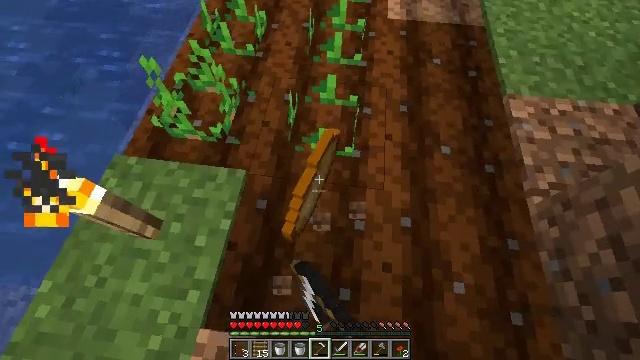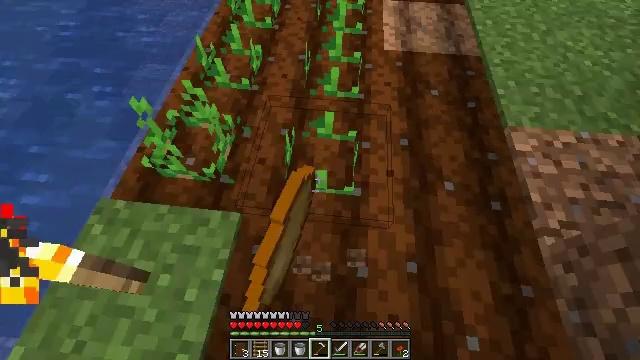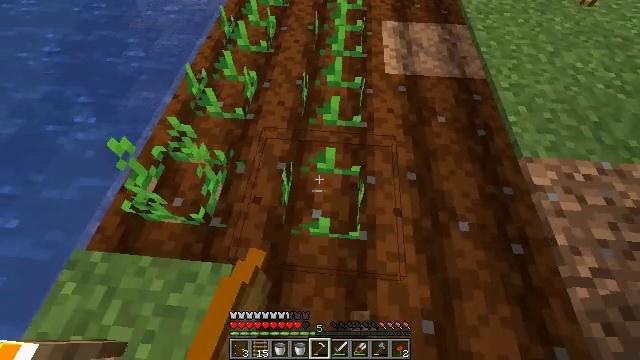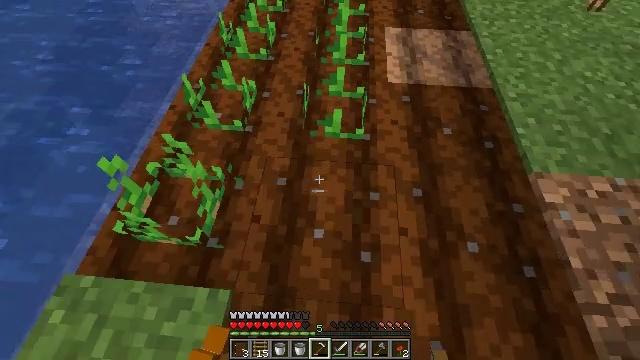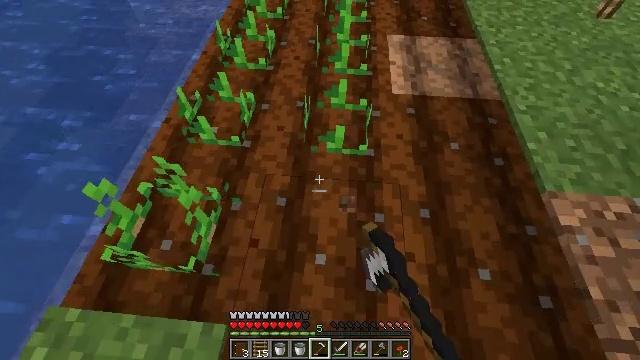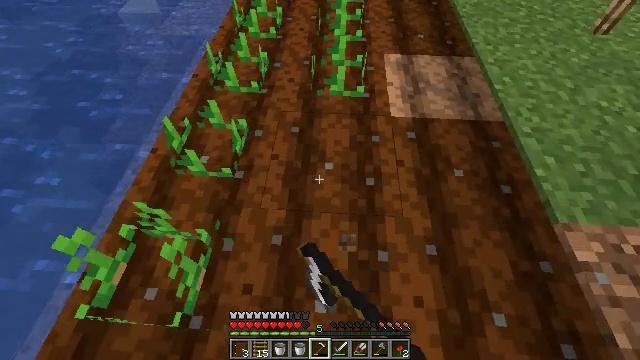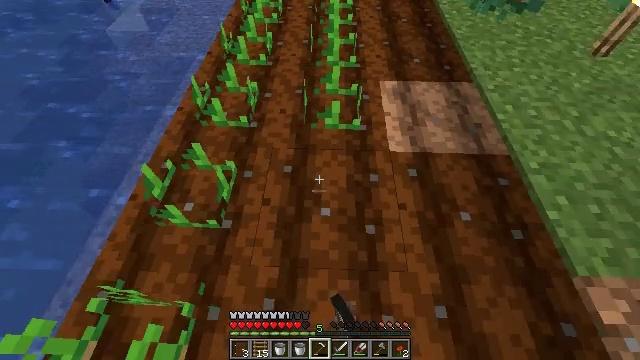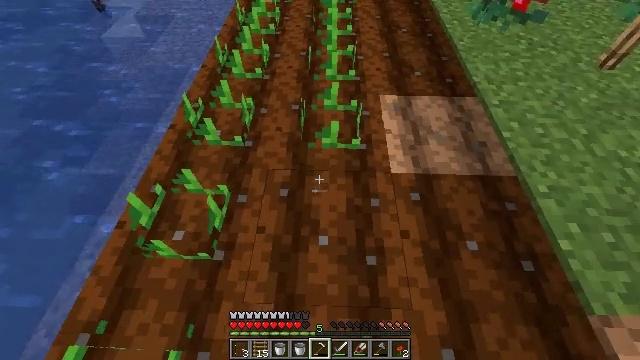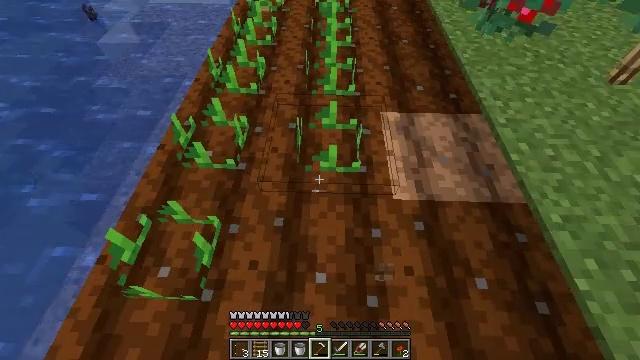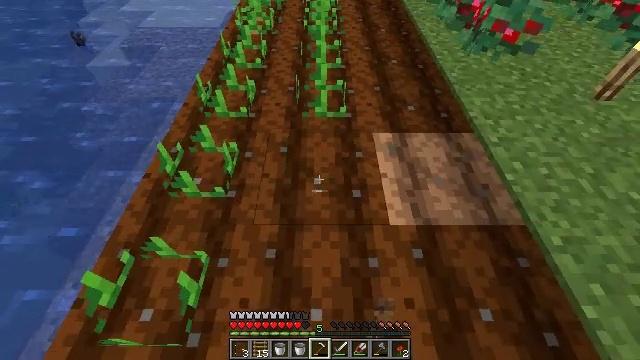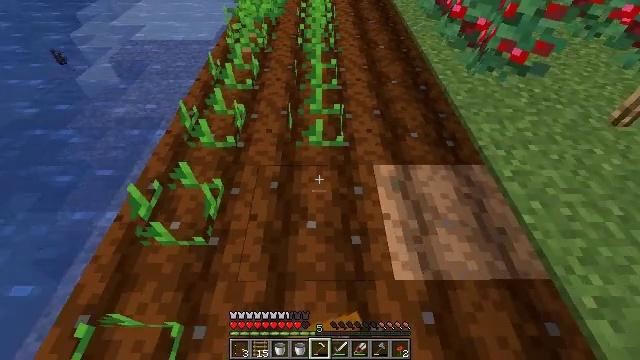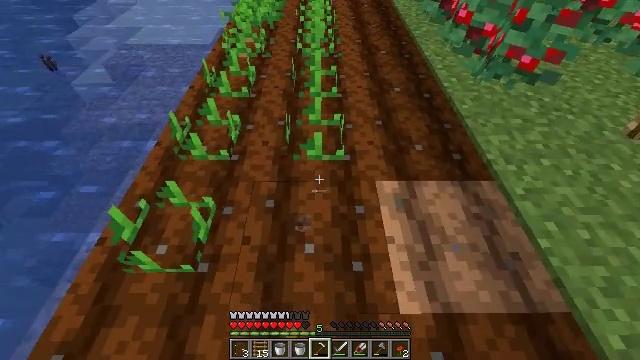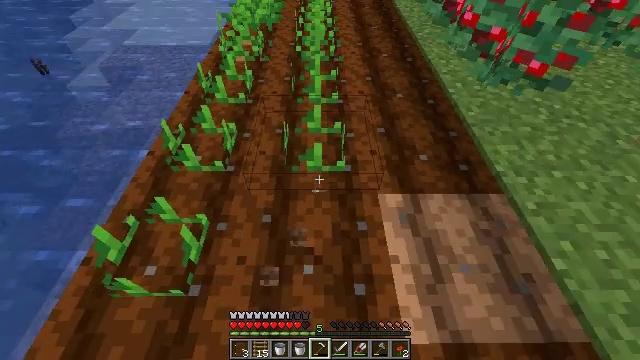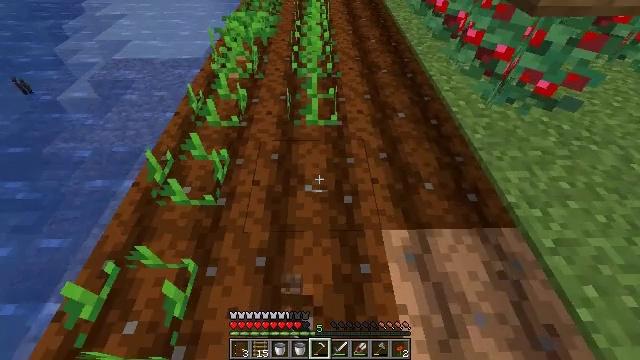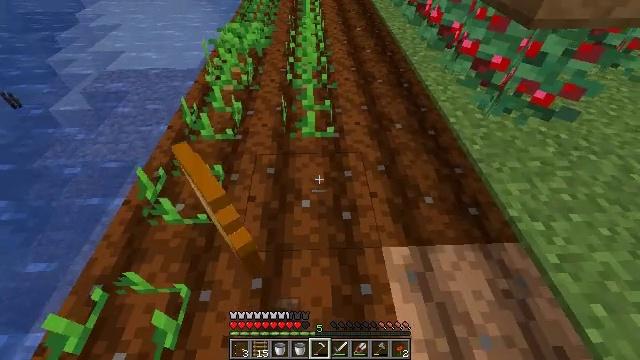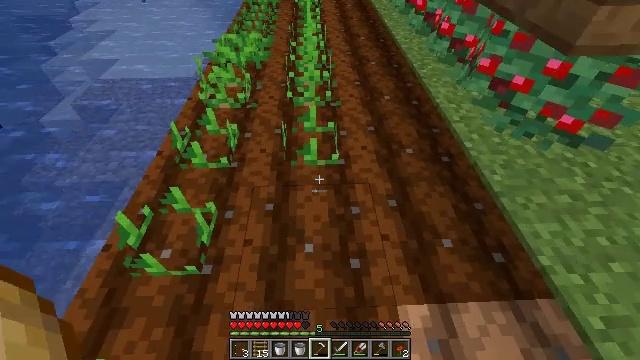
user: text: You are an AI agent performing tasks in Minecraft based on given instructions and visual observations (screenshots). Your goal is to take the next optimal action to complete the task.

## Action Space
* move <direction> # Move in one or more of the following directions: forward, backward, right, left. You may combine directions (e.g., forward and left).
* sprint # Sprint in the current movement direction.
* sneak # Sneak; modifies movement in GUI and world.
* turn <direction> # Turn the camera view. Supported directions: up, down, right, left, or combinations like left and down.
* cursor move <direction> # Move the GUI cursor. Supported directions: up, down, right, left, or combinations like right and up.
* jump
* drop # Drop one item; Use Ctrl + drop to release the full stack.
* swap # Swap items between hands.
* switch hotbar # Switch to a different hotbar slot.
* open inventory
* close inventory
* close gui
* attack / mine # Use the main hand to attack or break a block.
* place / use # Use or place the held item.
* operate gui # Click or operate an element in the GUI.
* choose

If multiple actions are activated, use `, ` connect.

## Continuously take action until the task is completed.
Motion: motion action
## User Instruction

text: Dig up potatoes from the soil.
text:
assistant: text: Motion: move forward, turn right and up
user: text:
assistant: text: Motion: move forward, turn up
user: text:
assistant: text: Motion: move forward, attack / mine
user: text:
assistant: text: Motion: move forward, attack / mine
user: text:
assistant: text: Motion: move forward, turn right and up, attack / mine
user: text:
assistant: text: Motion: move forward, turn right and up
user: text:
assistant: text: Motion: move forward
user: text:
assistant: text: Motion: move forward, attack / mine
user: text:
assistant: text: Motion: move forward, turn right and up, attack / mine
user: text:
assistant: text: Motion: move forward, turn up
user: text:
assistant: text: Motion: move forward, attack / mine
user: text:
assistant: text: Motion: move forward, attack / mine
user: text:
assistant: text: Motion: move forward, turn up, attack / mine
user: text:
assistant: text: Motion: move forward, turn right and up
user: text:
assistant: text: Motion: move forward
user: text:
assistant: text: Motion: move forward, attack / mine
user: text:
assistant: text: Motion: move forward, turn right and up, attack / mine
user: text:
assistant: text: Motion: move forward, turn up
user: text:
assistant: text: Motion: move forward
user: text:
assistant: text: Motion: move forward, attack / mine
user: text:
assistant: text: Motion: move forward, attack / mine
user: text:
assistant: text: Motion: move forward, attack / mine
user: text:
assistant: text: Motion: move forward
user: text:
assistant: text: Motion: move forward, attack / mine
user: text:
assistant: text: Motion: move forward, attack / mine
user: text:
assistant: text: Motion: move forward, attack / mine
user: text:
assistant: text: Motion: move forward
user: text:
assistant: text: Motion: move forward, attack / mine
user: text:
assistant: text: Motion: move forward, attack / mine
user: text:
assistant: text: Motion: move forward, attack / mine